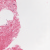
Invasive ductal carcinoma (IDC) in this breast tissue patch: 0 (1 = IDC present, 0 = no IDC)